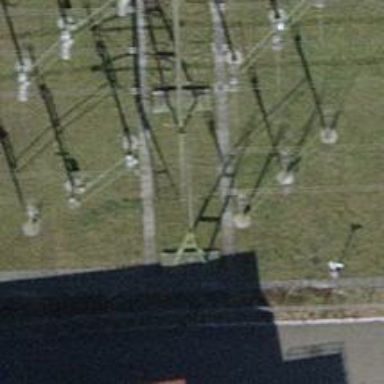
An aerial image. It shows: Insulator used in power equipment.